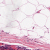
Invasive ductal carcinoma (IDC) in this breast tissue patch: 1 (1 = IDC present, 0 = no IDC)